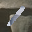
Label: 1